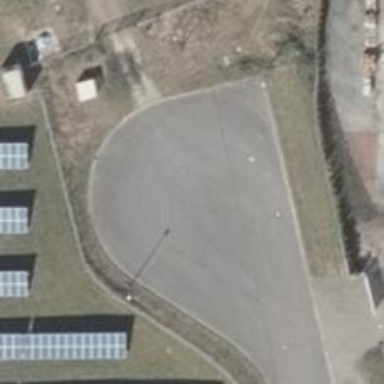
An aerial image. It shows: Turning circle on the road.